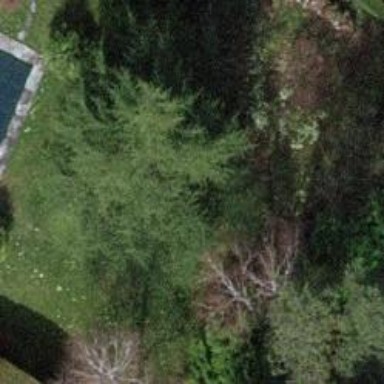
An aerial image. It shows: Evergreen needle-leaved tree.